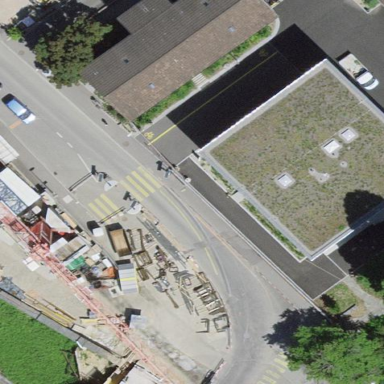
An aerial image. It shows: School building.